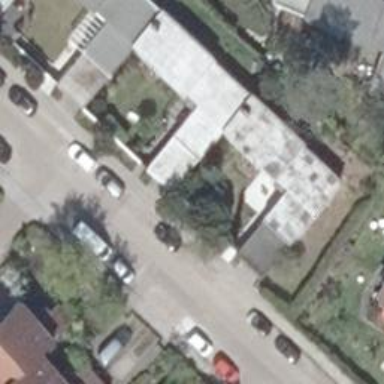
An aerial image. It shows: House with flat roof.